Question: I have a below code
'''
public bool Notify(bool filterStatus)
{
foreach (IFilterStatusListener listener in listeners)
{
listener.Update(filterStatus);
}
return true;
}
'''
Method 'Update' recursively calls 'Notify' for Children
'''
public void Update(bool status)
{
this.isFilteredFixed = false;
this.Notify(status);
this.RaisePropertyChanged("IsFiltered");
}
'''
When I run this code, I get below error

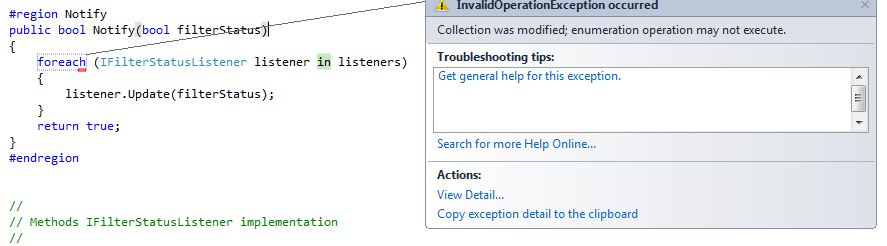
Answer: 'foreach' expects that collection stays unchanged. You may try a normal 'for' loop instead.
See <URL>:
> The statement is used to iterate through the collection to get the information that you want, but can not be used to add or remove items from the source collection to avoid unpredictable side effects. If you need to add or remove items from the source collection, use a loop.